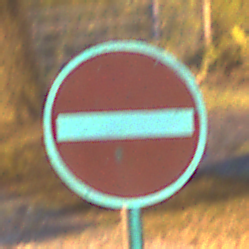
Verkehrszeichen: VerbotDerEinfahrt
Umgebung: Outdoor, Urban
Tageszeit: Night
Wetter: PartlyCloudy
Licht: Artificial
Jahreszeit: NotSpecified
Kontrast: HighContrast